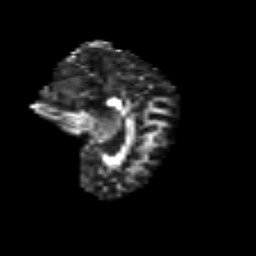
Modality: FA
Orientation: sagittal
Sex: female
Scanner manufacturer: siemens
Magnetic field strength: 3 T
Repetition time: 5 s
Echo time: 0.071 s